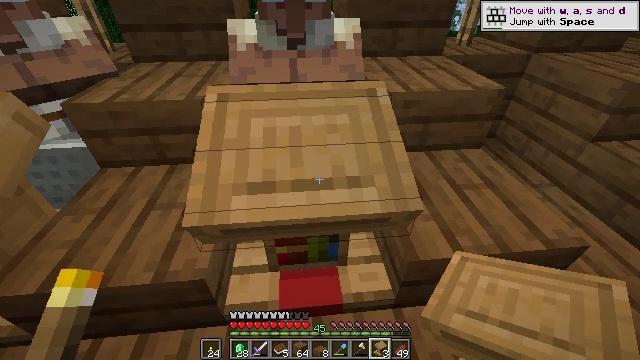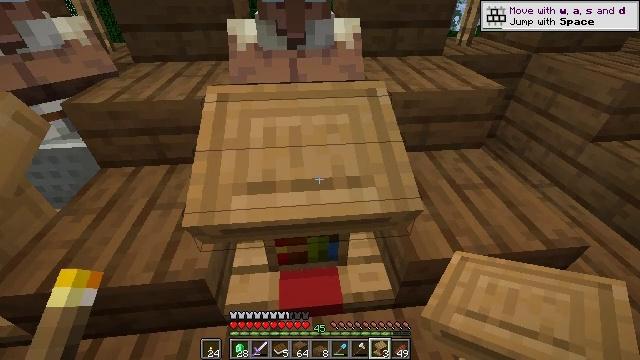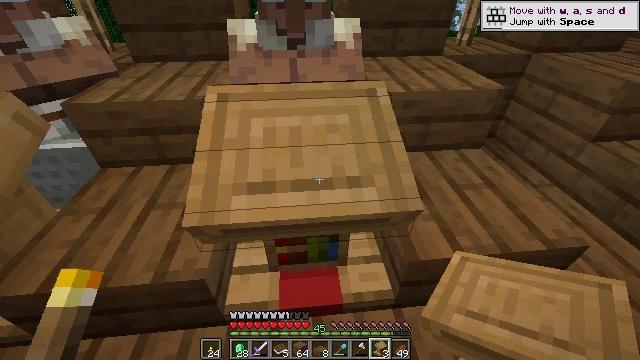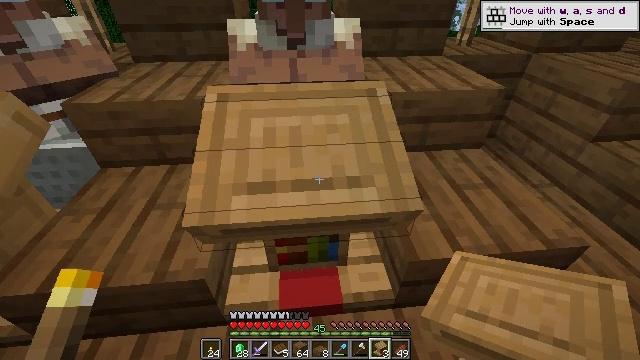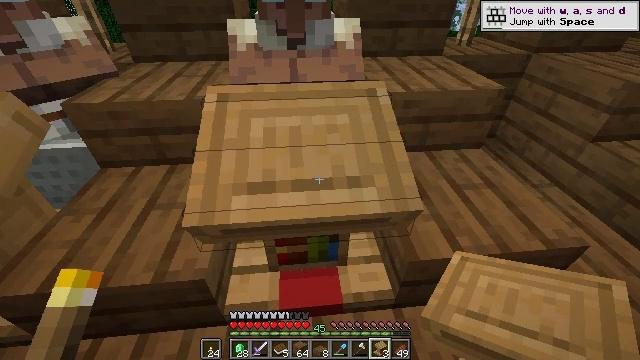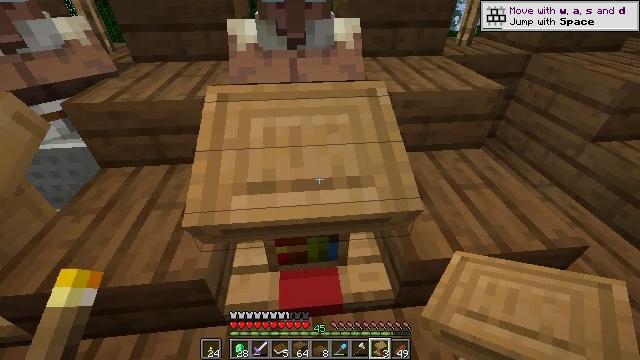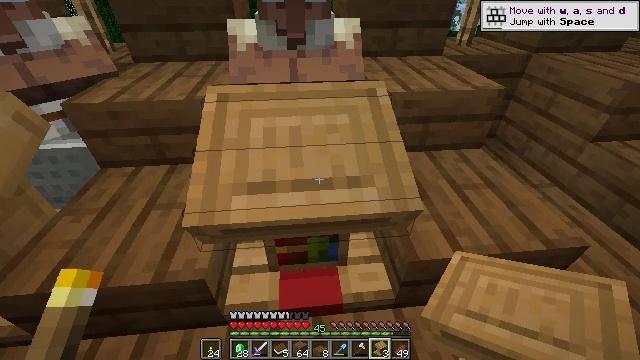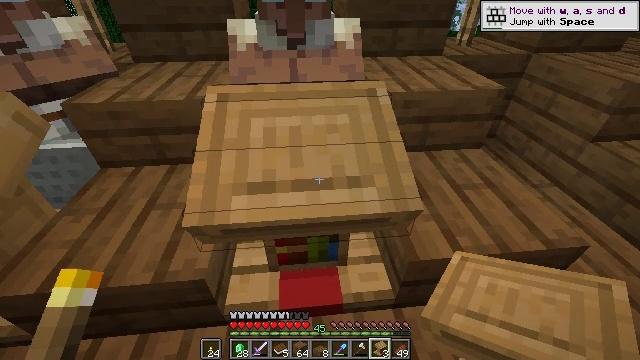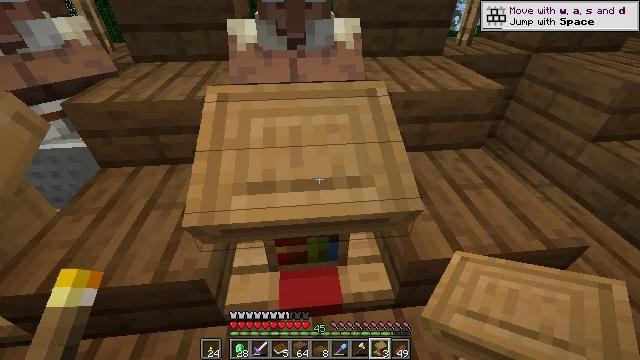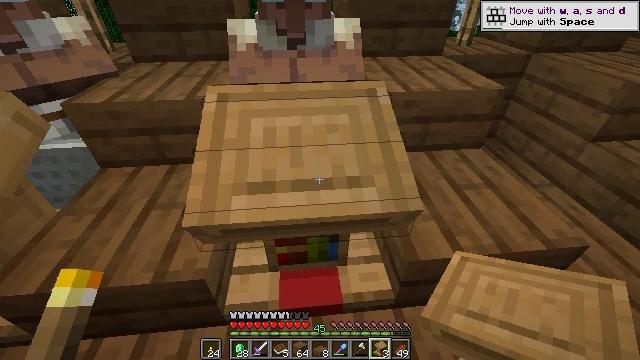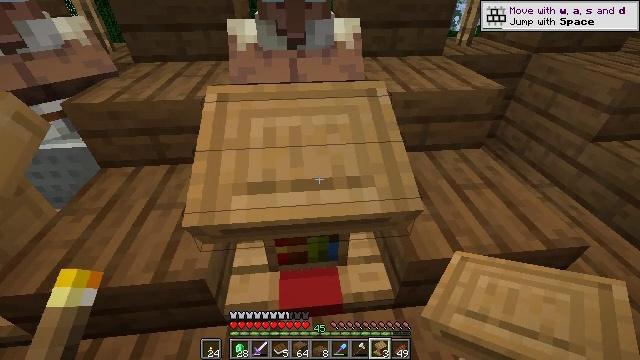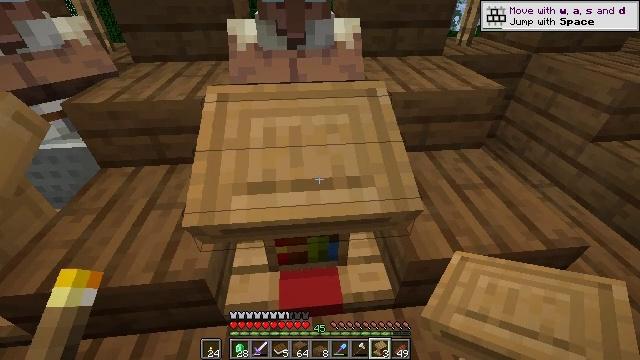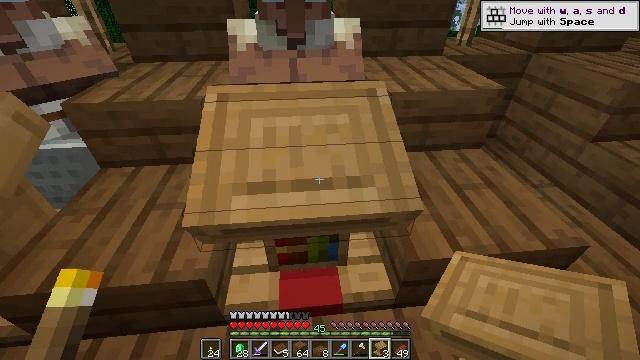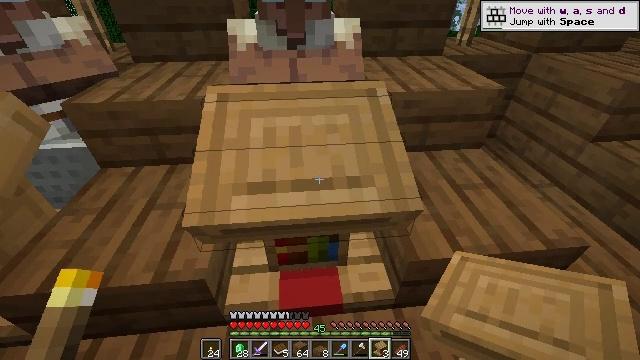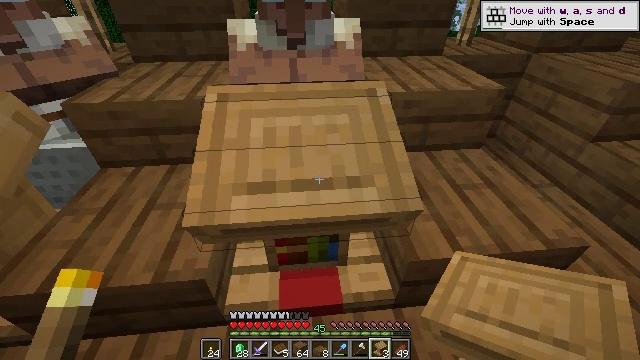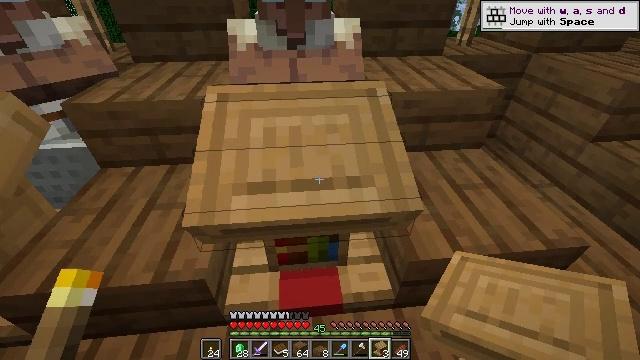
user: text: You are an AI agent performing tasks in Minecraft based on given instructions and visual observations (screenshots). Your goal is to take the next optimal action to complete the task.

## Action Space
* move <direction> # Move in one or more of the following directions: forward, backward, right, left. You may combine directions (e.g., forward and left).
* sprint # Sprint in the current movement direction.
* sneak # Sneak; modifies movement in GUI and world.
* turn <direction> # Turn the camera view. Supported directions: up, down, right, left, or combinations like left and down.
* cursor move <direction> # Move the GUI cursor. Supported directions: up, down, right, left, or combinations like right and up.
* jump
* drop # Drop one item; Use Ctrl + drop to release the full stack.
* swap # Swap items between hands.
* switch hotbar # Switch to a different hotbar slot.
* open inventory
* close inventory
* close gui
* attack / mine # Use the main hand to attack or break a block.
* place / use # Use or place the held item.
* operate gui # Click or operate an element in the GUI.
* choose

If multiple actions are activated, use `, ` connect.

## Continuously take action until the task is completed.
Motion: motion action
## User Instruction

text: Mine spruce planks to gather materials.
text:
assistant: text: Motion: no_op
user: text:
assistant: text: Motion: no_op
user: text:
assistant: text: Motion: no_op
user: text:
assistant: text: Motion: no_op
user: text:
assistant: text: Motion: no_op
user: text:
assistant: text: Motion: no_op
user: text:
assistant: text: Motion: no_op
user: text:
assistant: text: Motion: no_op
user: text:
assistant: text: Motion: no_op
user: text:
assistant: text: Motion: no_op
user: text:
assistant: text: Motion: no_op
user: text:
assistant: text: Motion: no_op
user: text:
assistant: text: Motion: no_op
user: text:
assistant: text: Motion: no_op
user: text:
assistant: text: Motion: no_op
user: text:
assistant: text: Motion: no_op
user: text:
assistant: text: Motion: no_op
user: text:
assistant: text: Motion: no_op
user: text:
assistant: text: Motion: no_op
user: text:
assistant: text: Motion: no_op
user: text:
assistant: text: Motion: no_op
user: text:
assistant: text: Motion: no_op
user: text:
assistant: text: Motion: no_op
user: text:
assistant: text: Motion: no_op
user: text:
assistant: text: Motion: no_op
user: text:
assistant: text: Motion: no_op
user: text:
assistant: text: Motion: no_op
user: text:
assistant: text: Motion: no_op
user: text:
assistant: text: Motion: no_op
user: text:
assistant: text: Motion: no_op